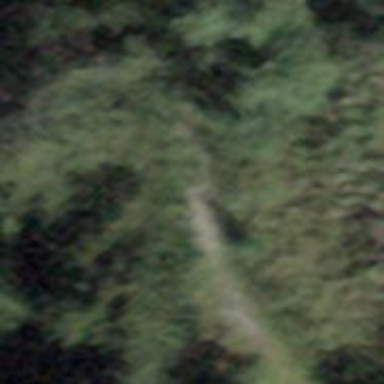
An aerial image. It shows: Gravel path.